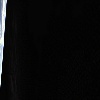
Label: space